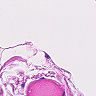
Metastatic tissue present: no